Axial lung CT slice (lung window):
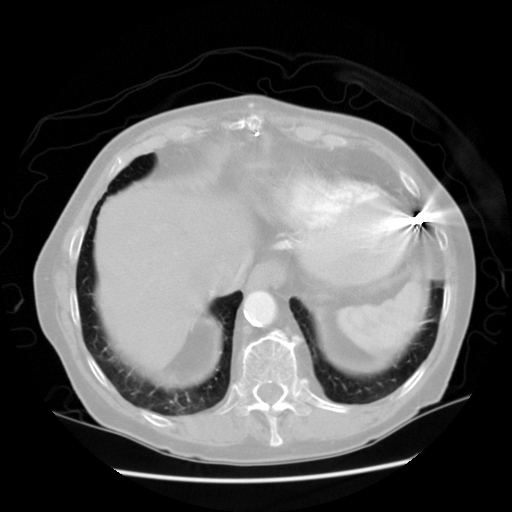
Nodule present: no